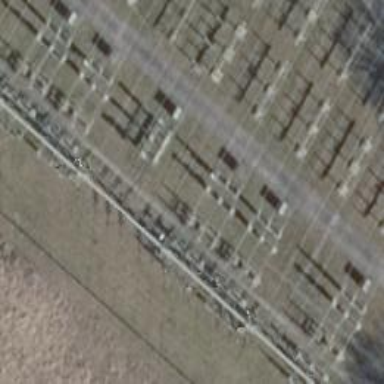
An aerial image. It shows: Power line with 3 cables. It is situated in bay.